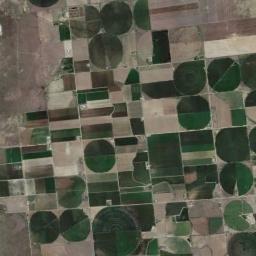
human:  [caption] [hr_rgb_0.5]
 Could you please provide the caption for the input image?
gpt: There are some green circle farmland and square farmland .

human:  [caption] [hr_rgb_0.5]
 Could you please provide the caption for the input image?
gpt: Many green and tan mixed circular farms of different sizes .

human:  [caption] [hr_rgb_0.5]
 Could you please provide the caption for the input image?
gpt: The circular farmland in the upper left corner is the largest .

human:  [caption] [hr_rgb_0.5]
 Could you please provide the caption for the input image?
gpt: Several dark green circular farmlands with different radii are surrounded by some colorful rectangular farmlands .

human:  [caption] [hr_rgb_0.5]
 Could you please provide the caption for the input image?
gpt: There are many circular farmlands and rectangle farmlands distributed irregularly .